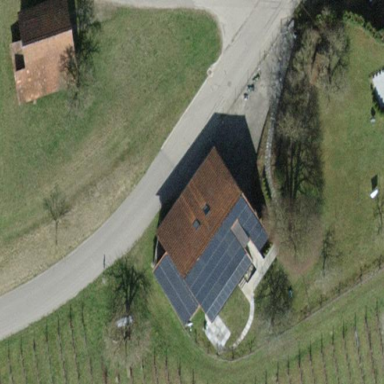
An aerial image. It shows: Gabled roof on farm auxiliary building.